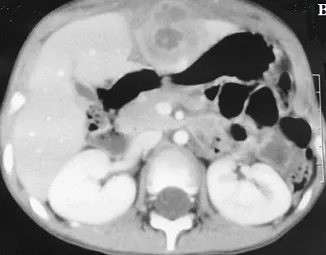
The early phase of the contrast-enhanced CT scan revealed a strongly enhanced margin of the mass liver and no enhancement of the inside of the mass.
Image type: radiology (ct)